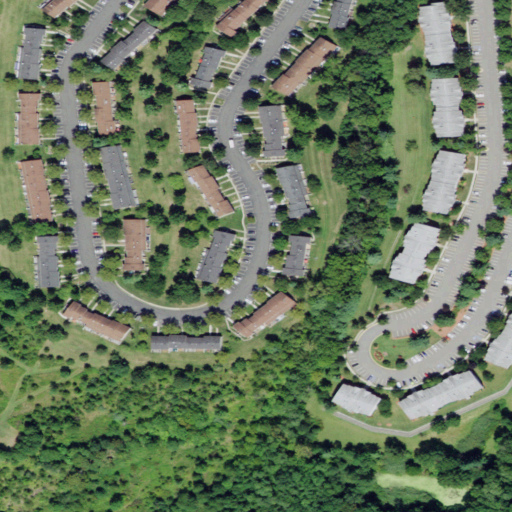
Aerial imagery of mountain in New Jersey named Toms Point containing open development, low intensity development, medium intensity development, woody wetlands, and deciduous forest